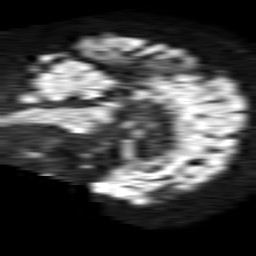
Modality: TRACE
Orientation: sagittal
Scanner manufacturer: philips
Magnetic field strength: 1.5 T
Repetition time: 4.6 s
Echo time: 0.08631 s